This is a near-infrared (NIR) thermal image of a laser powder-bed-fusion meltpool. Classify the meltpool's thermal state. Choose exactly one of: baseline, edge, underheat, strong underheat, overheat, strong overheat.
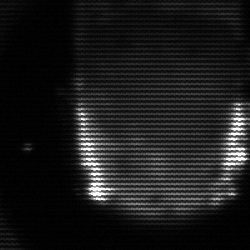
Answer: baseline